Question: I'm trying to query my 'Parse' database for all the
I will then list those items in a table.
I can't quite get it to work, and also am unsure what format to put the dates in my 'Parse' database as.
This is what I've tried:
'''
// Date
NSDateFormatter *formatter = [[NSDateFormatter alloc] init];
[formatter setDateStyle:NSDateFormatterFullStyle];
NSString *dateToday = [formatter stringFromDate:[NSDate date]];
NSLog(@"Date Today: %@", dateToday);
// Initialize table data
PFQuery *query = [self queryForTable];
[query whereKey:@"dateTime" greaterThan:dateToday];
[query findObjectsInBackgroundWithBlock:^(NSArray *objects, NSError *error) {
'''
Parse database:

Any ideas for what I'm missing or need to add?
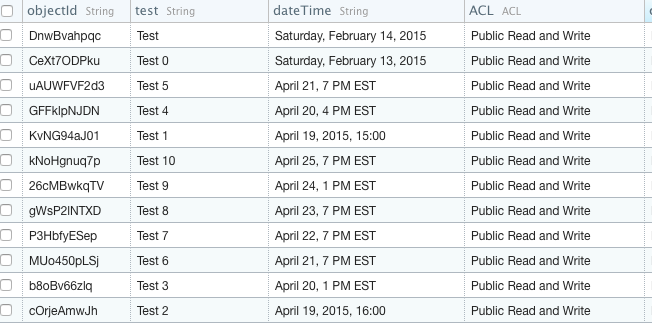
Answer: The problem with your above code is that you are storing your date as a String object, rather than a Date object. This is useless for the comparison query you wish to do.
When using the iOS Parse library, you can pass an NSDate object into a PFQuery.
'''
NSDate* now_gmt = [NSDate date];
PFQuery *query = [self queryForTable];
[query whereKey:@"dateTime" greaterThan:now_gmt];
[query findObjectsInBackgroundWithBlock:^(NSArray *objects, NSError *error) {
'''
You'll want to make sure all your queries and dates are stored in GMT time, which is an exercise left to the reader.
This should be pretty obvious, but saving to save a date in the first place you would do something like:
'''
NSDateComponents *comps = [[NSDateComponents alloc] init];
[comps setDay:14];
[comps setMonth:2];
[comps setYear:2015];
NSDate* myDate = [[NSCalendar currentCalendar] dateFromComponents:comps];
PFObject *testObject = [PFObject objectWithClassName:@"TestObject"];
testObject[@"test"] = @"Test 1";
testObject[@"testDate"] = myDate;
[testObject saveInBackgroundWithBlock:^(BOOL succeeded, NSError *error) {
'''